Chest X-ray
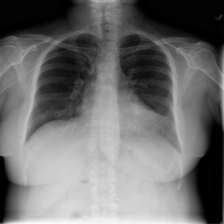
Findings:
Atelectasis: negative
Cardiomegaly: negative
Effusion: negative
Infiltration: negative
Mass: negative
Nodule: negative
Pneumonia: negative
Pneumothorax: negative
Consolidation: negative
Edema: negative
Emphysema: negative
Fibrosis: negative
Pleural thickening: negative
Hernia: negative